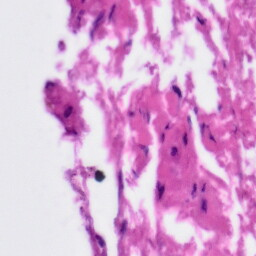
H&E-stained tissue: Tonsil